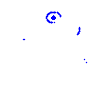
Particle: kaon